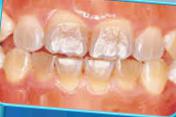
Condition: Tooth Discoloration